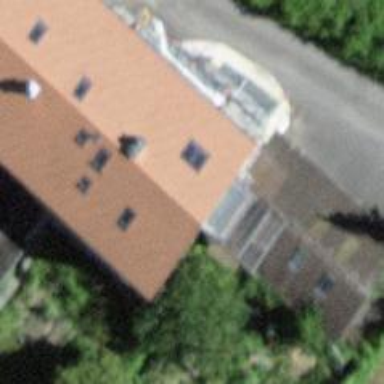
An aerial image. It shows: Residential building.